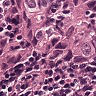
Metastatic tissue present: yes